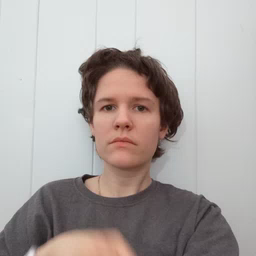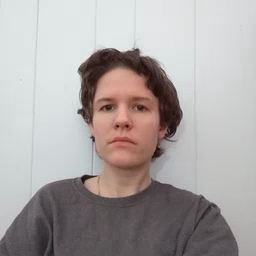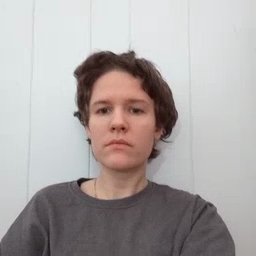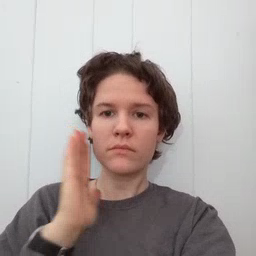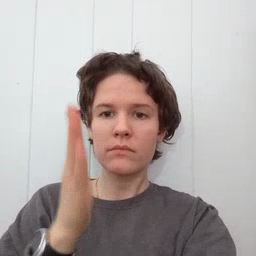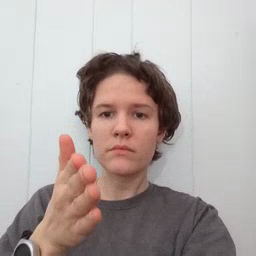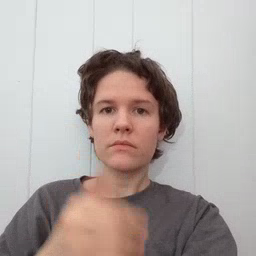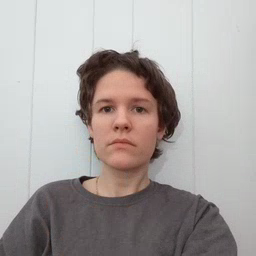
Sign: will